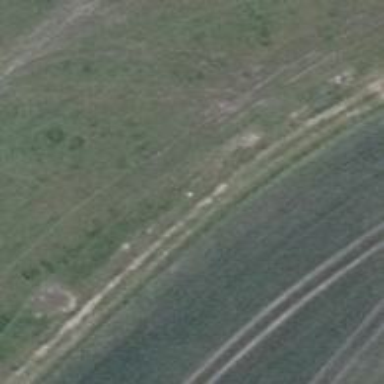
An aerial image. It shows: Grass track with grade3 track type.